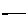
Label: line